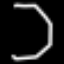
Label: octagon